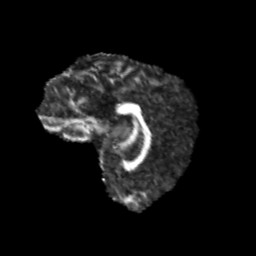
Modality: FA
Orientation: sagittal
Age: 12
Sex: male
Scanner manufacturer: siemens
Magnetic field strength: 3 T
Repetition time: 3.8 s
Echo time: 0.07 s